Question: I'm getting the following strack trace and not sure why:
'''
SEVERE: Servlet.service() for servlet [BuddyController] in context with path [/gbserver] threw exception [Servlet execution threw an exception] with root cause
java.lang.ClassNotFoundException: org.apache.commons.lang.exception.NestableRuntimeException
at org.apache.catalina.loader.WebappClassLoader.loadClass(WebappClassLoader.java:1714)
at org.apache.catalina.loader.WebappClassLoader.loadClass(WebappClassLoader.java:1559)
at java.lang.ClassLoader.defineClass1(Native Method)
at java.lang.ClassLoader.defineClassCond(ClassLoader.java:631)
at java.lang.ClassLoader.defineClass(ClassLoader.java:615)
at java.security.SecureClassLoader.defineClass(SecureClassLoader.java:141)
at org.apache.catalina.loader.WebappClassLoader.findClassInternal(WebappClassLoader.java:2904)
at org.apache.catalina.loader.WebappClassLoader.findClass(WebappClassLoader.java:1173)
at org.apache.catalina.loader.WebappClassLoader.loadClass(WebappClassLoader.java:1681)
at org.apache.catalina.loader.WebappClassLoader.loadClass(WebappClassLoader.java:1559)
at com.mathanv.gb.dao.BuddyDao.registerBuddy(BuddyDao.java:50)
at com.mathanv.gb.controller.BuddyController.doPost(BuddyController.java:53)
at javax.servlet.http.HttpServlet.service(HttpServlet.java:647)
at javax.servlet.http.HttpServlet.service(HttpServlet.java:728)
at org.apache.catalina.core.ApplicationFilterChain.internalDoFilter(ApplicationFilterChain.java:305)
at org.apache.catalina.core.ApplicationFilterChain.doFilter(ApplicationFilterChain.java:210)
at org.apache.catalina.core.StandardWrapperValve.invoke(StandardWrapperValve.java:222)
at org.apache.catalina.core.StandardContextValve.invoke(StandardContextValve.java:123)
at org.apache.catalina.authenticator.AuthenticatorBase.invoke(AuthenticatorBase.java:472)
at org.apache.catalina.core.StandardHostValve.invoke(StandardHostValve.java:171)
at org.apache.catalina.valves.ErrorReportValve.invoke(ErrorReportValve.java:99)
at org.apache.catalina.valves.AccessLogValve.invoke(AccessLogValve.java:936)
at org.apache.catalina.core.StandardEngineValve.invoke(StandardEngineValve.java:118)
at org.apache.catalina.connector.CoyoteAdapter.service(CoyoteAdapter.java:407)
at org.apache.coyote.http11.AbstractHttp11Processor.process(AbstractHttp11Processor.java:1004)
at org.apache.coyote.AbstractProtocol$AbstractConnectionHandler.process(AbstractProtocol.java:589)
at org.apache.tomcat.util.net.JIoEndpoint$SocketProcessor.run(JIoEndpoint.java:310)
at java.util.concurrent.ThreadPoolExecutor$Worker.runTask(ThreadPoolExecutor.java:895)
at java.util.concurrent.ThreadPoolExecutor$Worker.run(ThreadPoolExecutor.java:918)
at java.lang.Thread.run(Thread.java:680)
'''
The above strack trace is being generated by the following code:
'''
JSONObject response = new JSONObject();
'''
And I have the following structure:

Any Ideas why I'm getting the error?
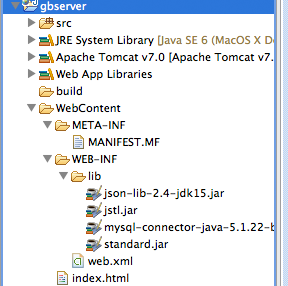
Answer: You need to include Commons Lang in your lib; apparently your JSON library depends on it. (Specifically, the exception you're seeing is because 'org.apache.commons.lang.exception.NestableRuntimeException' -- see <URL>